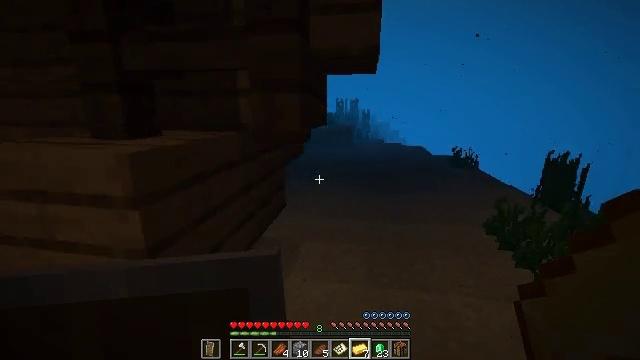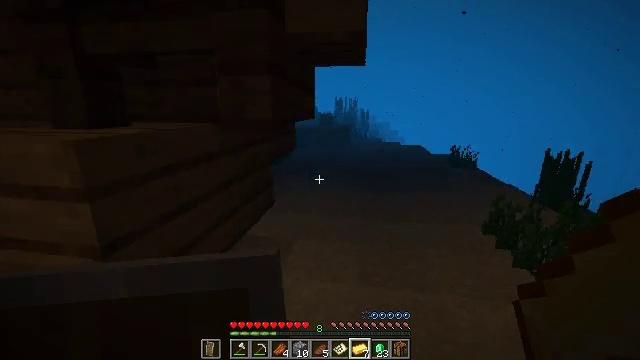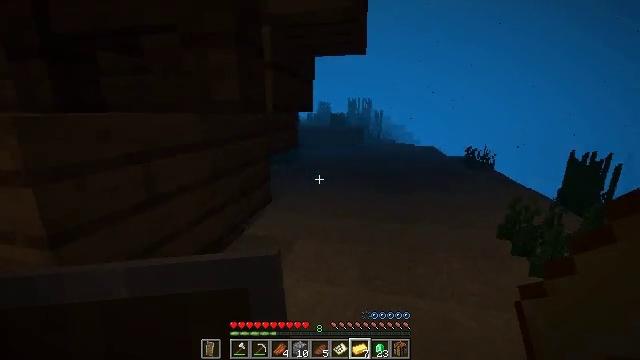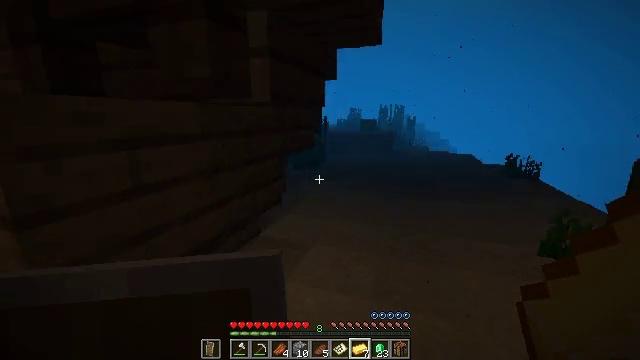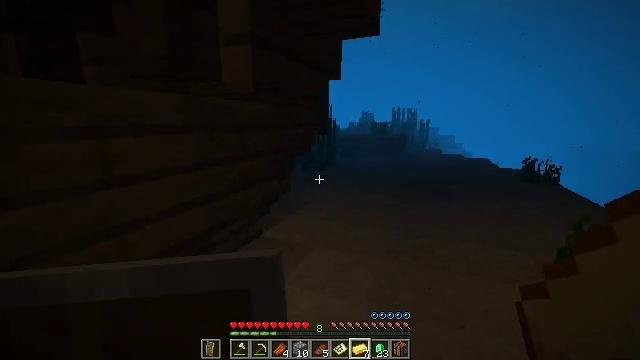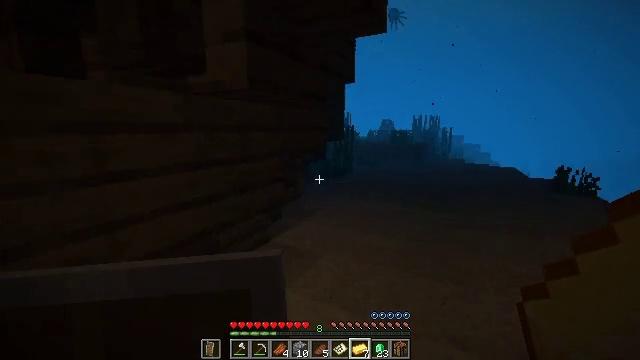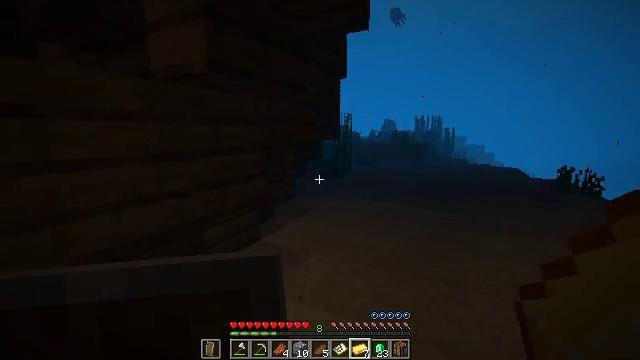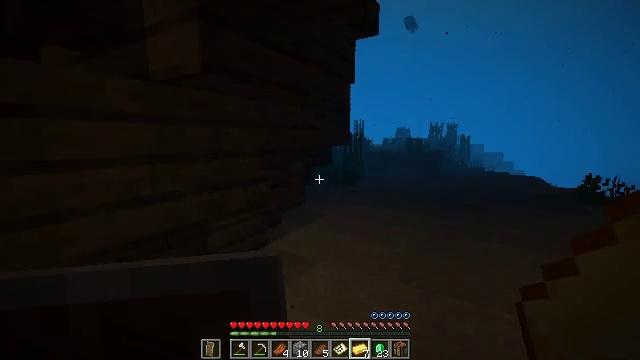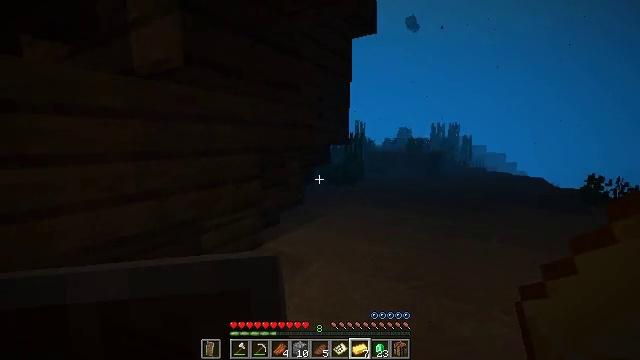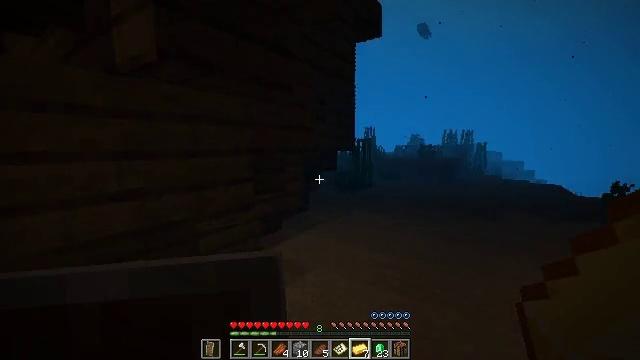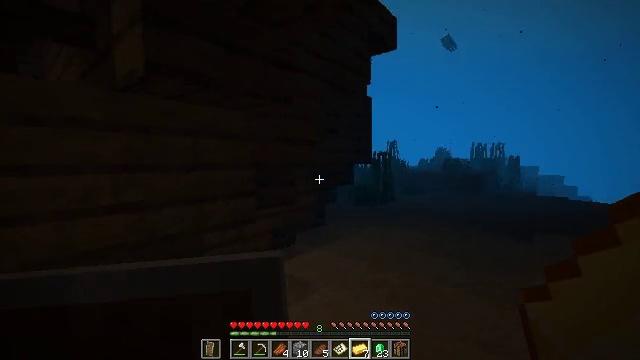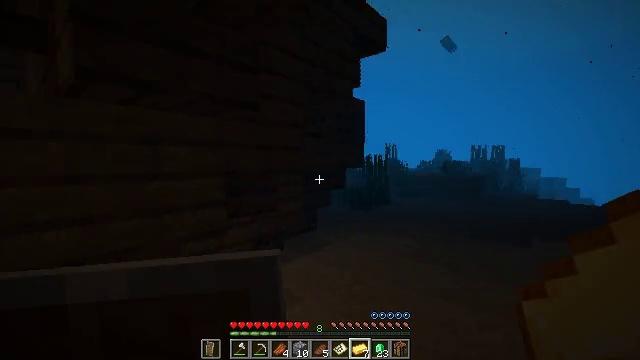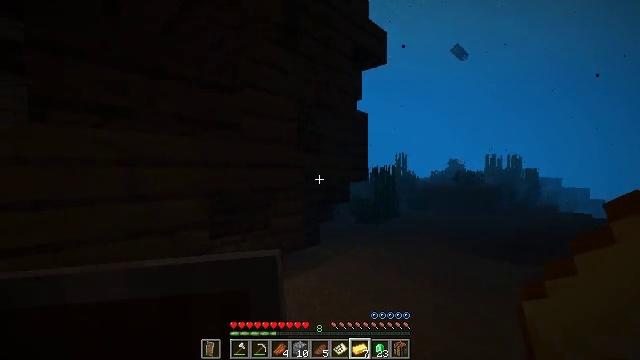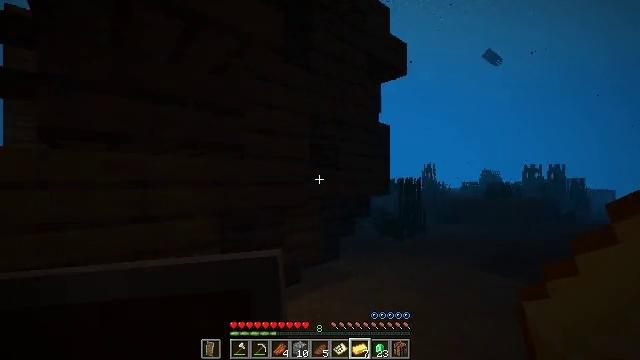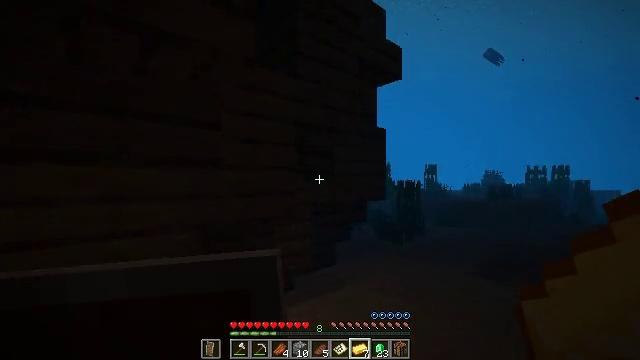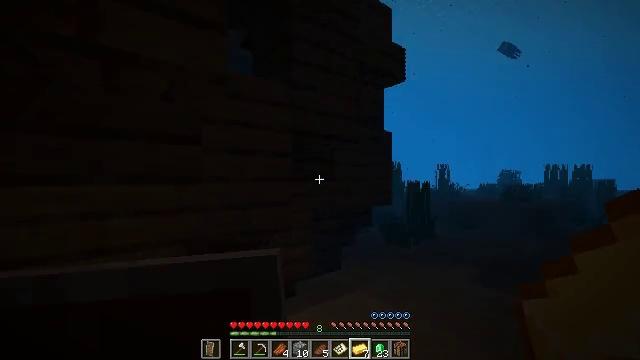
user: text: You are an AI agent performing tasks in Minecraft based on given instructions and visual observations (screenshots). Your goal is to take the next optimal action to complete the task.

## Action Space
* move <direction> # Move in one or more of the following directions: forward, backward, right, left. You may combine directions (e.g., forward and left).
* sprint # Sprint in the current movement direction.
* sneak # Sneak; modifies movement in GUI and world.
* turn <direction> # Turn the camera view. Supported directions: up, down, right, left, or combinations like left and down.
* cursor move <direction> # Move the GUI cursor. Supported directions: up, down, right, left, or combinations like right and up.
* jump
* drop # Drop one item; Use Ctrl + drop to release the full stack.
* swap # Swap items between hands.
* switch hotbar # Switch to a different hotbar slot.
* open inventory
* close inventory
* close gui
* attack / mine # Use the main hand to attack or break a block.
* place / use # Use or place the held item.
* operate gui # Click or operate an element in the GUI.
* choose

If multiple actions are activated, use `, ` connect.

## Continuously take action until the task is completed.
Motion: motion action
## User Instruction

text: Drop a filled map.
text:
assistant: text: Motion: move forward and move right, sprint
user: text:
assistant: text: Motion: move forward and move right, sprint, turn left
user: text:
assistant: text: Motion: move forward and move right, sprint, turn left and up
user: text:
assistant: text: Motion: move forward and move right, sprint, turn left
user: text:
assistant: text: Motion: move forward and move right, sprint, turn left and up
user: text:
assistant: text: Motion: move forward and move right, sprint
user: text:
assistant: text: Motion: move forward and move right, sprint, turn left and up
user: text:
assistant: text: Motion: move forward and move right, sprint
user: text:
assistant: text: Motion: move forward and move right, sprint, turn left and up, jump
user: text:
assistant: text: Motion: move forward and move right, sprint, turn left and up, jump
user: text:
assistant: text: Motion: move forward and move right, sprint, jump
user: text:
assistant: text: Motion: move forward and move right, sprint, turn left and up, jump
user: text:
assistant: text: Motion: move forward and move right, sprint, turn left and up, jump
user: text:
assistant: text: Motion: move forward and move right, sprint, jump
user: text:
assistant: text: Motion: move forward and move right, sprint, turn left, jump
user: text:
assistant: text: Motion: move forward and move right, sprint, jump
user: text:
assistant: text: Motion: move forward and move right, sprint, jump
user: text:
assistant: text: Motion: move forward and move right, sprint, jump
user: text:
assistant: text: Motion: move forward and move right, sprint, jump
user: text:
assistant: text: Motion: move forward, sprint, turn left, jump
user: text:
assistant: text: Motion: move forward, sprint, turn left, jump
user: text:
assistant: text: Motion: move forward, sprint, turn left and up, jump
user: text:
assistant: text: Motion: move forward, sprint, turn left and up, jump
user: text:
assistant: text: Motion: move forward, sprint, turn left and up, jump
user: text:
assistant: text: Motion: move forward, sprint, turn left, jump
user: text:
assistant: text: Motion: move forward, sprint, turn left, jump
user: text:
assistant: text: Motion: move forward, sprint, turn left and down, jump
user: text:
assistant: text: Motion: move forward and move left, sprint, turn left and down
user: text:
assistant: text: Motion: move forward and move left, sprint, turn down
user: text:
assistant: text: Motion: move forward and move left, sprint, turn down